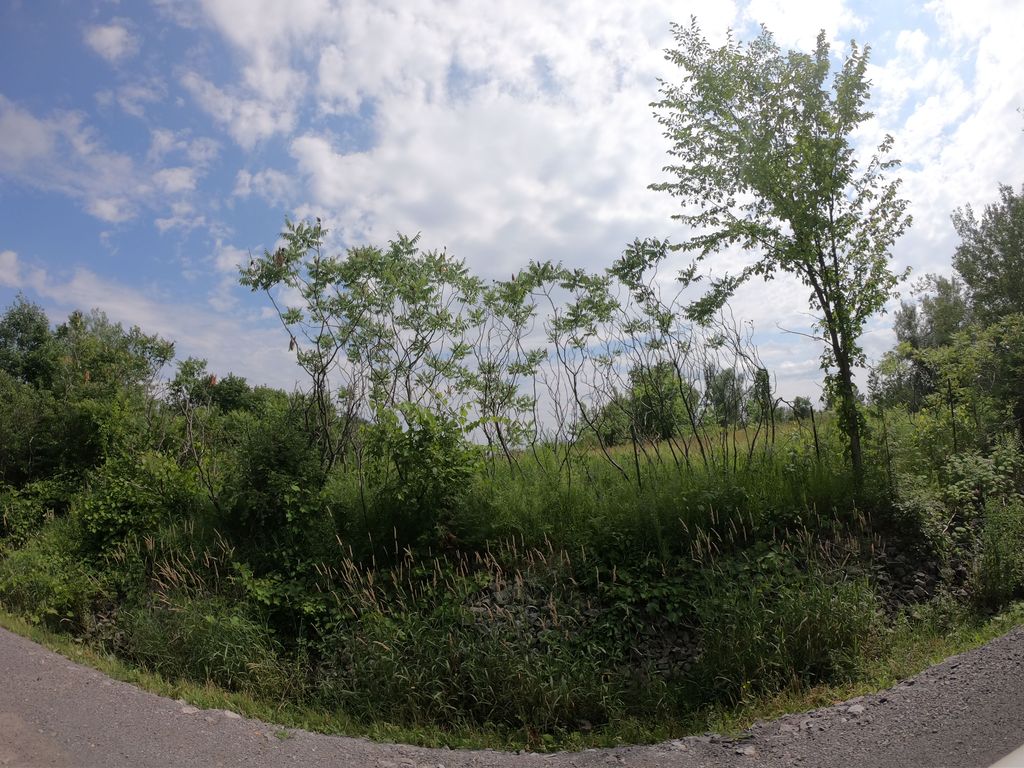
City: ottawa-gatineau